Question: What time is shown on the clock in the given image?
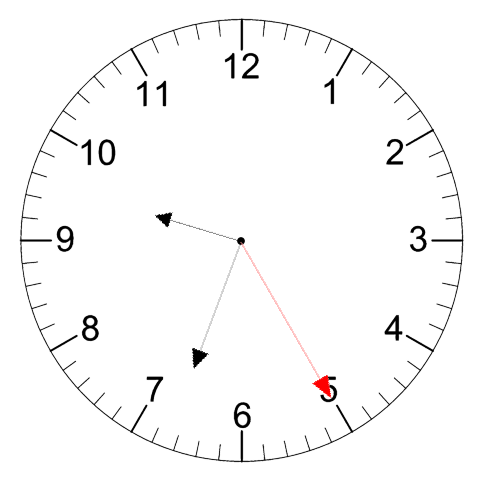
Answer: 09:33:25